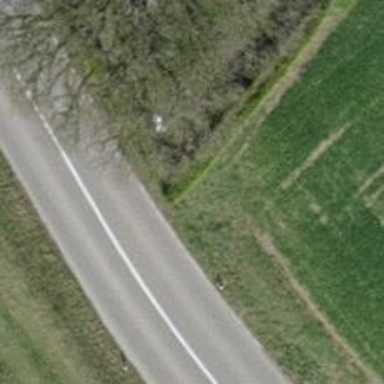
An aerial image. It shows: Hedge acting as barrier.